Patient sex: M
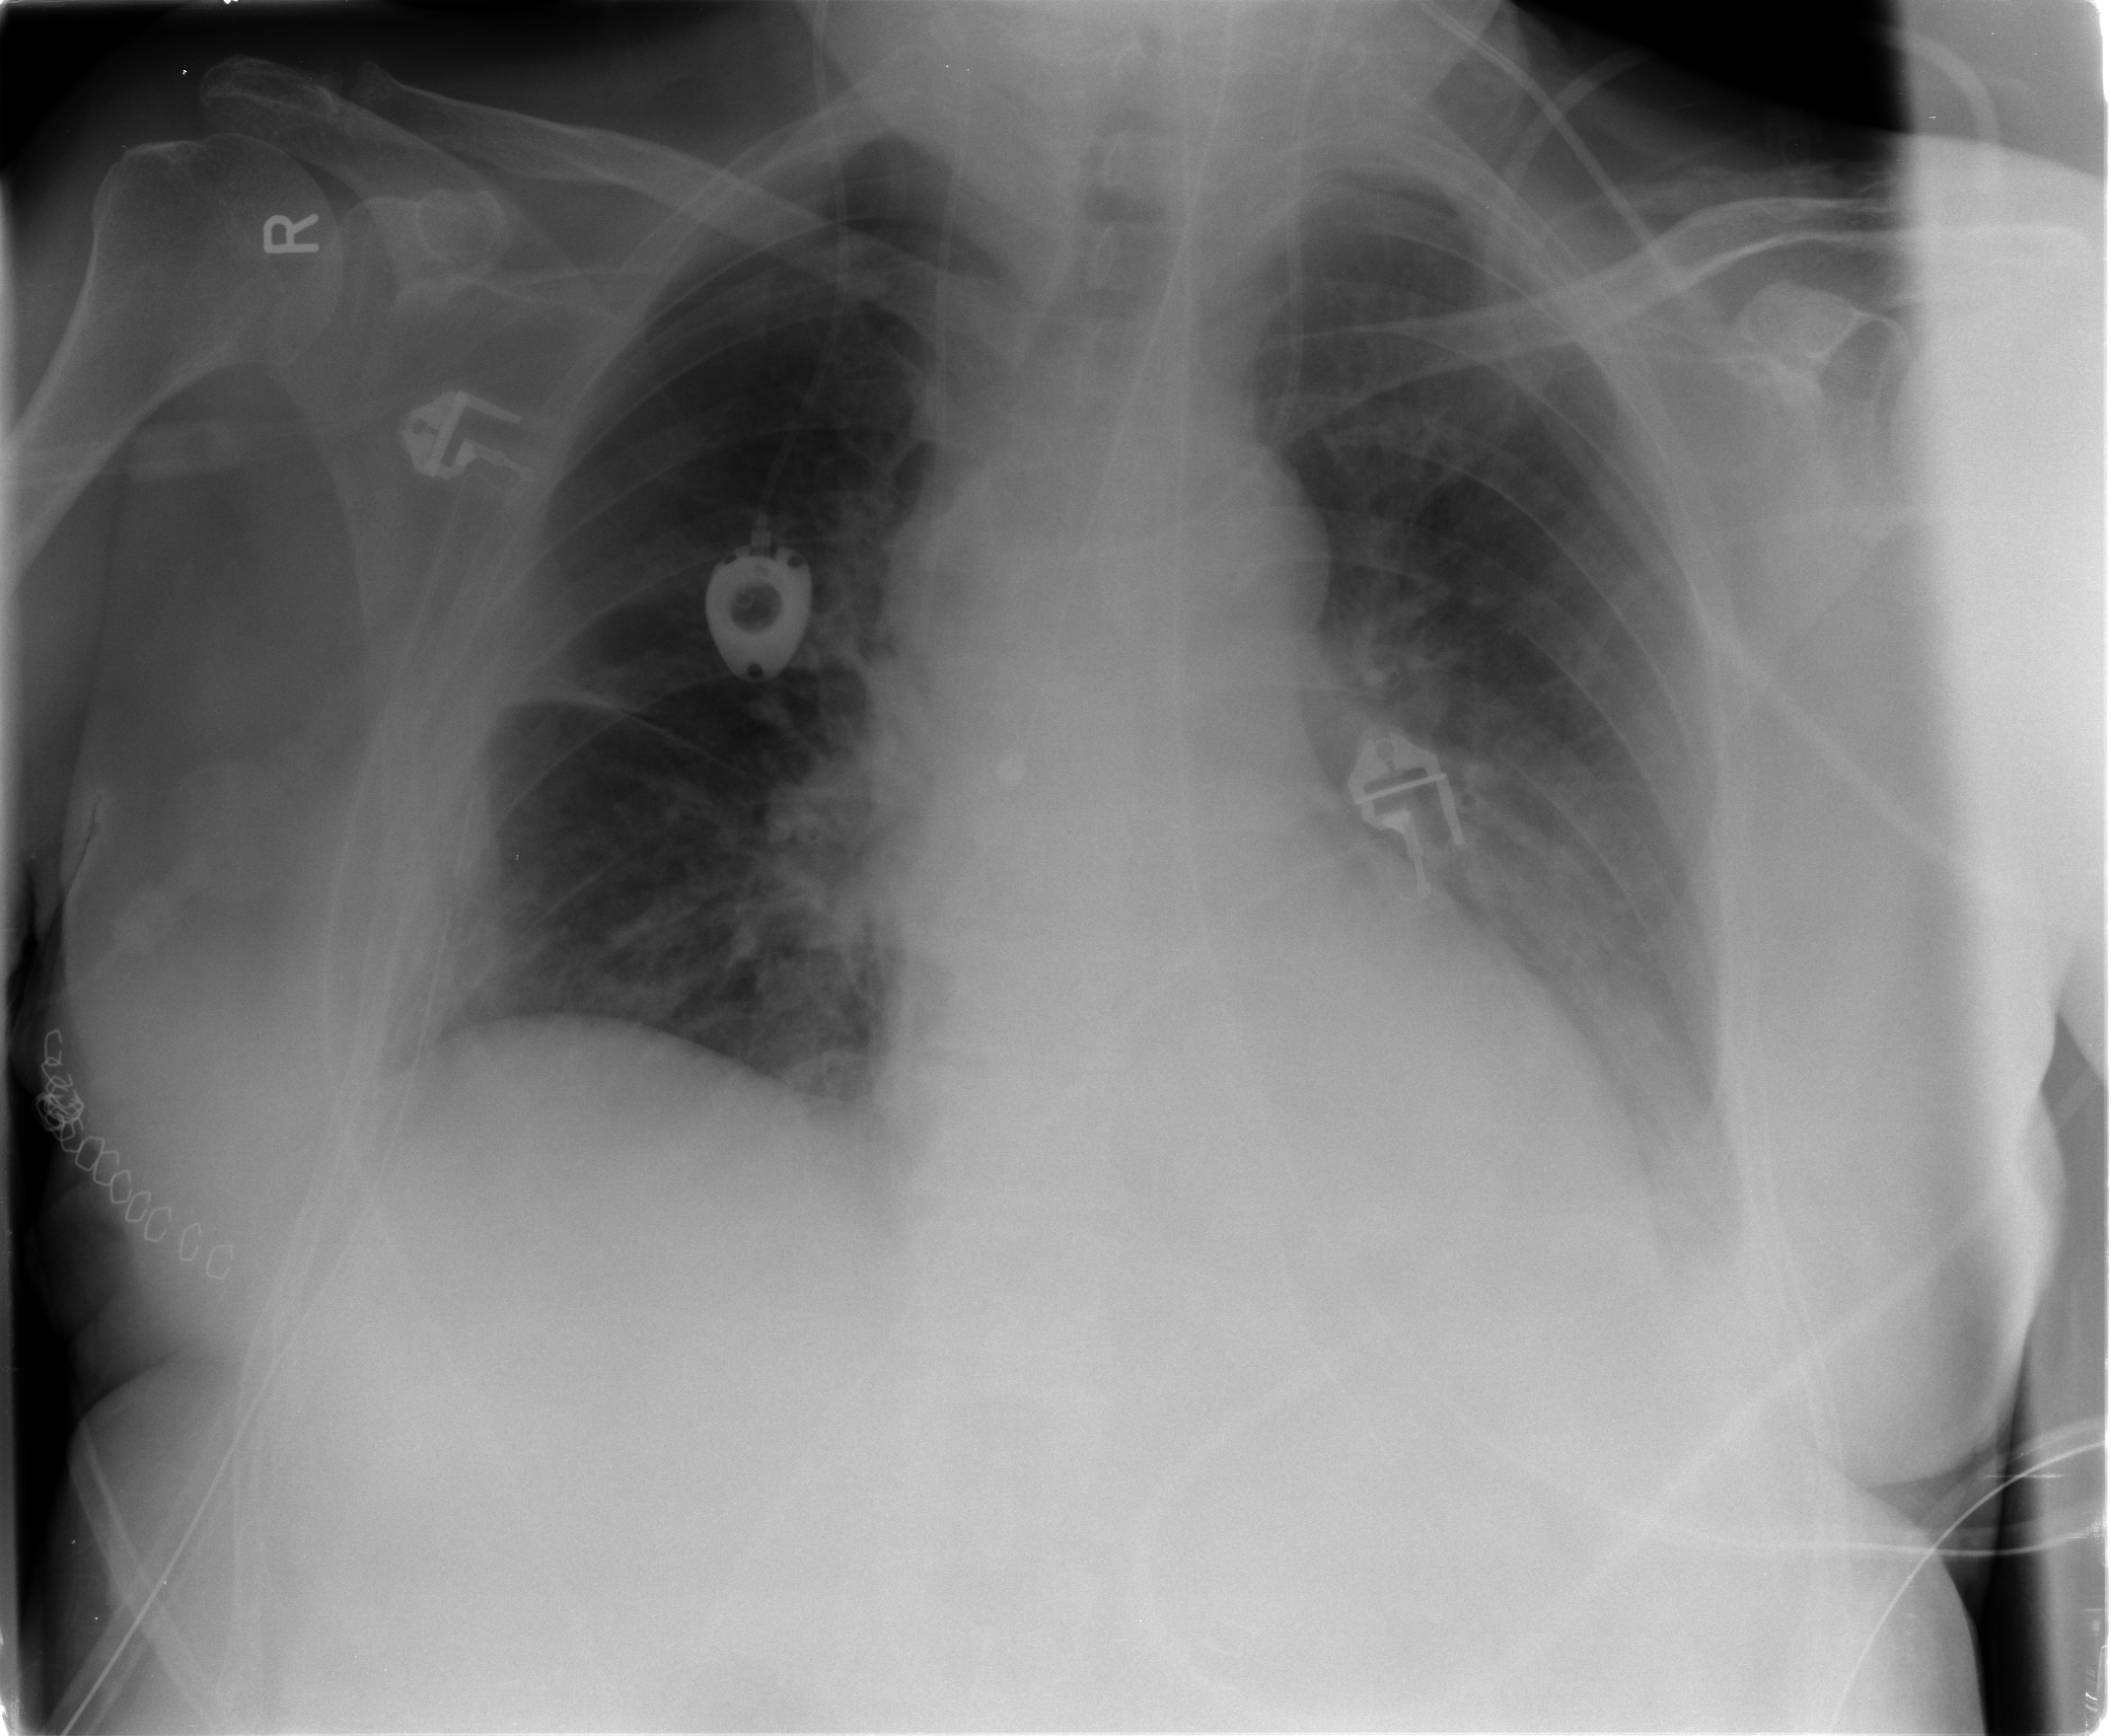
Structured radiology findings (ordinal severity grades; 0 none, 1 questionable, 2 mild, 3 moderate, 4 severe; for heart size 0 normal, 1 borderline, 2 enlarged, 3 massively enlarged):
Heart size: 2
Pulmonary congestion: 2
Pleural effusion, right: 1
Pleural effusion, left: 2
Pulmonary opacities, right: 0
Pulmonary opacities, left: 0
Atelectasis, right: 2
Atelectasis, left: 2